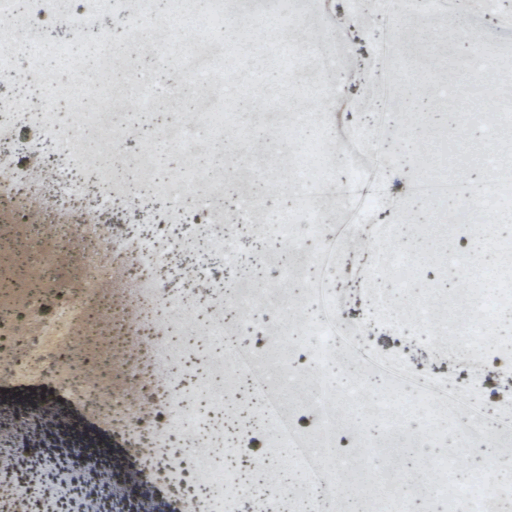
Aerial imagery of gap in Arizona named Pima Gap containing only shrub